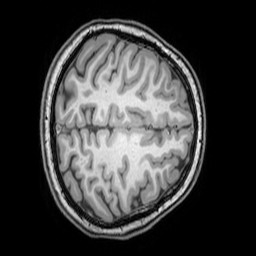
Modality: T1w
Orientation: axial
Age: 21
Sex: female
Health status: healthy
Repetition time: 0.081 s
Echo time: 0.037 s